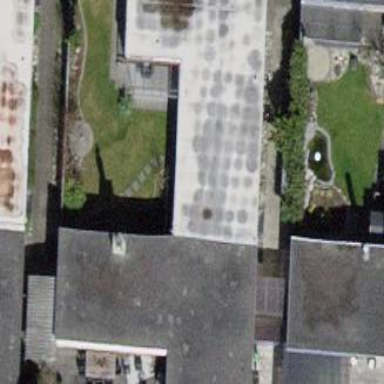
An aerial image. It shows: Terrace building.